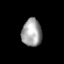
Tissue: prostate
Cell type: T cells
Senescence score: 0.7065
Nuclear area (px): 541
Mean DAPI intensity: 160.349